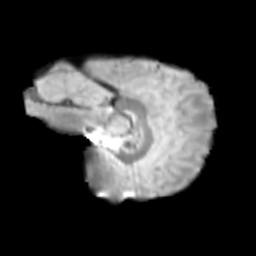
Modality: T2w
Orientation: sagittal
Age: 14
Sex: female
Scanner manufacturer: siemens
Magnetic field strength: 3 T
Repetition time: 3.8 s
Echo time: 0.07 s